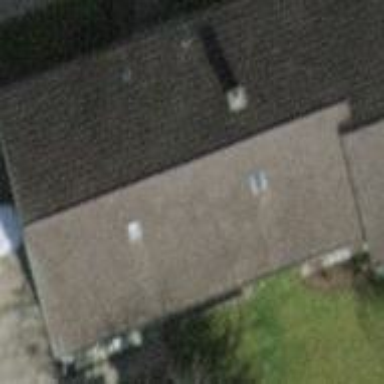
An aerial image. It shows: Pitched roof building.